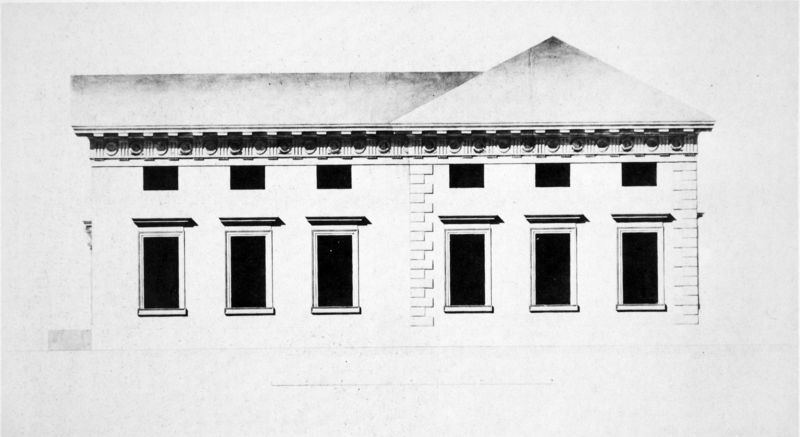
Titel: Botanischer Garten in München, Direktor-Haus - Aufriss Seitenfassade
Künstler: Carl von Fischer
Standort: München
Institution: Architektursammlung der Technischen Universität
Schlagwörter: blau, flügel, schatten, weiß, fenster, grau, schwarz, skizze, tür, zeichnung, dach, gebäude, haus, ornament, wand, architektur, band, stein, steine, frontal, vorbau, ecke, düster, ansicht, fassade, zwei, fischer, dächer, giebel, mauer, ziegel, grafik, graphik, linien, treppe, seitenansicht, stufe, anbau, aufsicht, erker, antike, fensterrahmen, stockwerk, mauerwerk, seite, schwarzweiß, entwurf, fries, rustika, sims, gesims, klinker, quader, mezzanin, simse, antik, sturz, geschosse, plan, tempel, konsolen, dorisch, sechs, stockwerke, bau, antikisch, riss, bauwerk, kranzgesims, aufriss, architekturzeichnung, attika, rustiziert, pultdach, methopen, triglyphen, bossenquader, metopen, metopen-triglyphen, eckverstärkung, guttae, first, bossen, gebäudeplan, ortsteinverbund, konsolgesims, mutuli, bossierung, spitzdach, eckquader, einstöckig, fensterrahmung, fensterstürze, mezzaningeschoss, mitopen?, nebeneingang, neorenaissance, teilansicht, seitenriss, frontel, historistsich, metopenfries